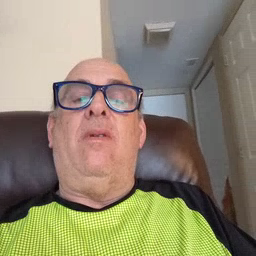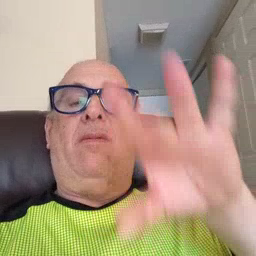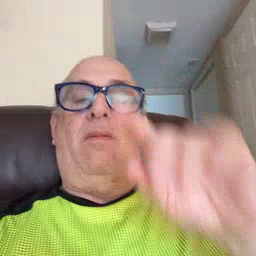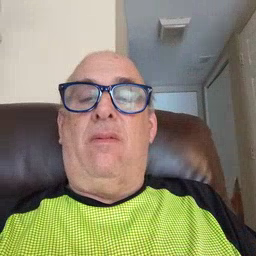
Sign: find